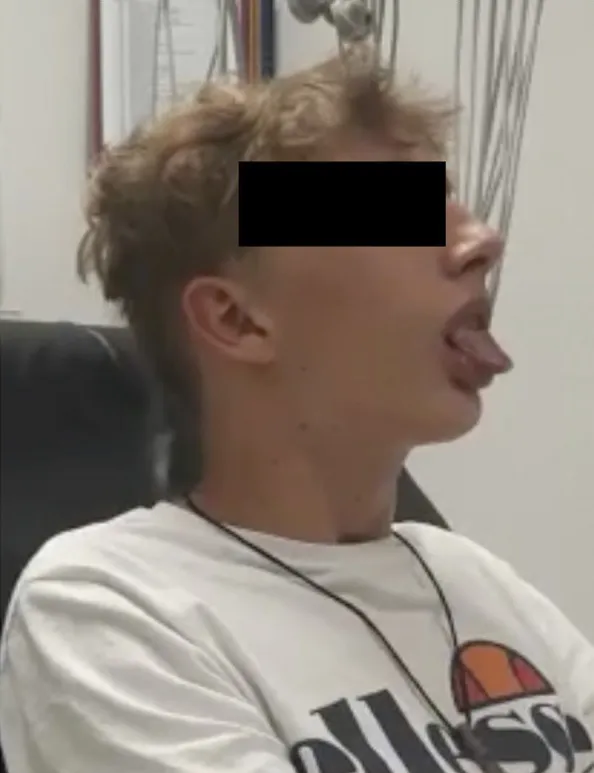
Visual example of facial hypotonia (with open mouth most of the time and repeated involuntary protrusion of the tongue) from Case 1.
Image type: medical_photograph (oral_photograph)